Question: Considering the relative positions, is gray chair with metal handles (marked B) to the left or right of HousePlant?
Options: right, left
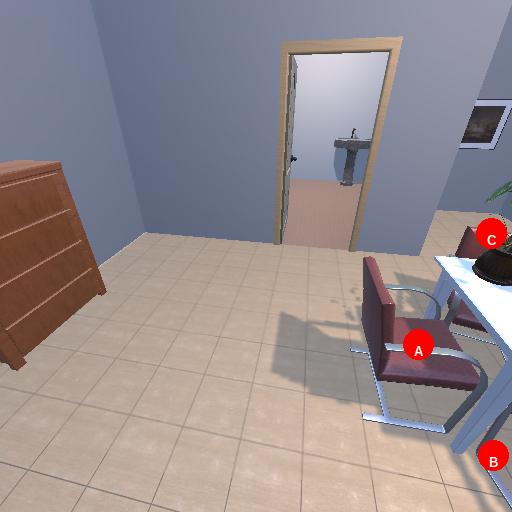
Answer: right